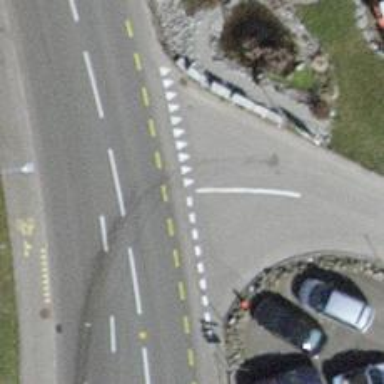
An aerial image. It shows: Road with "give way" sign.